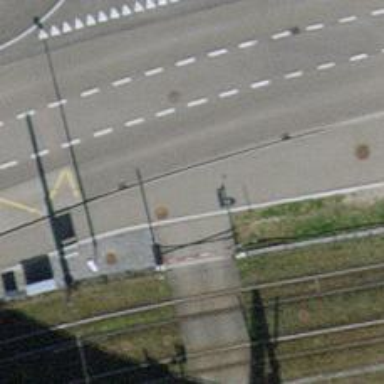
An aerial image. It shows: Asphalt path that serves as sidewalk.